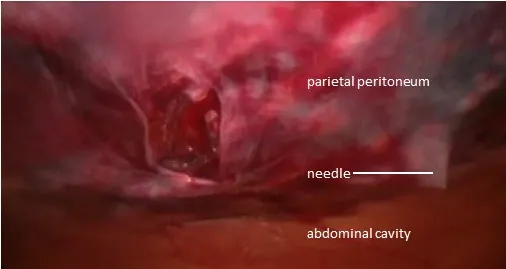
Laparoscopic view of infiltration of liposome bupivacaine at 12-mm port site. (a) Insertion of needle into deep tissue layers. Advancement of needle is stopped just prior to penetration of the parietal peritoneum.
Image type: medical_photograph (other_medical_photograph)